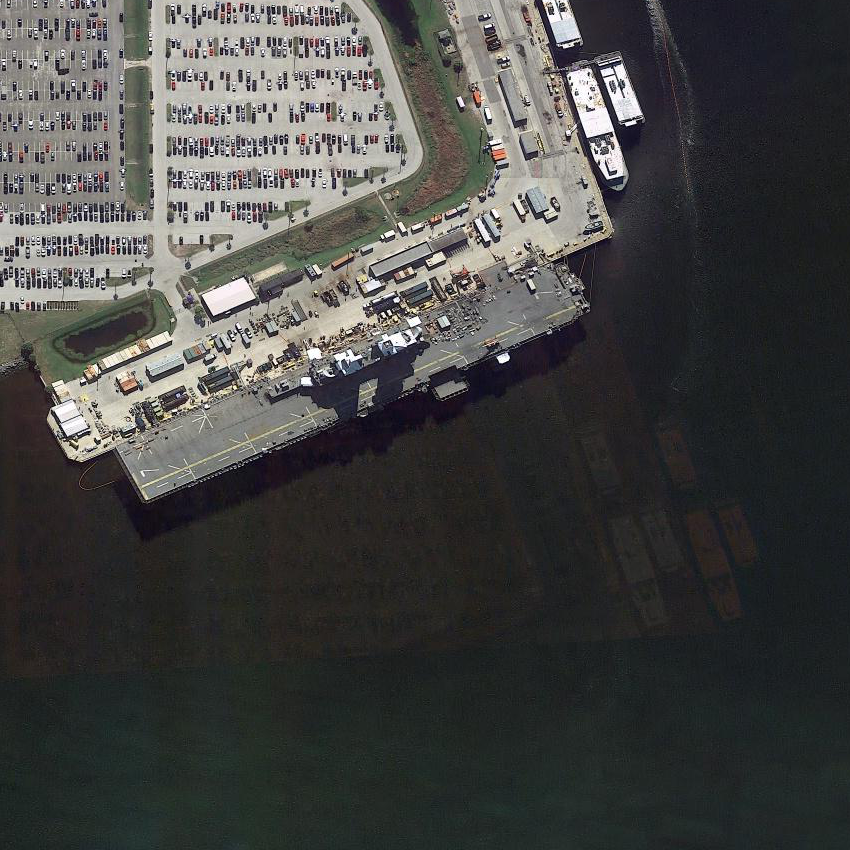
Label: assault